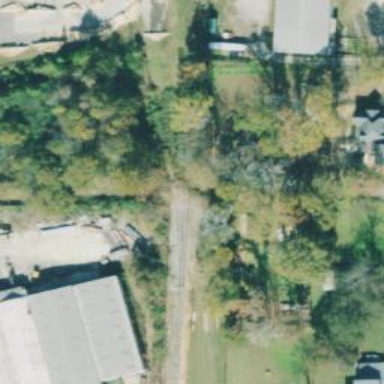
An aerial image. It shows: Disused railway spur service.